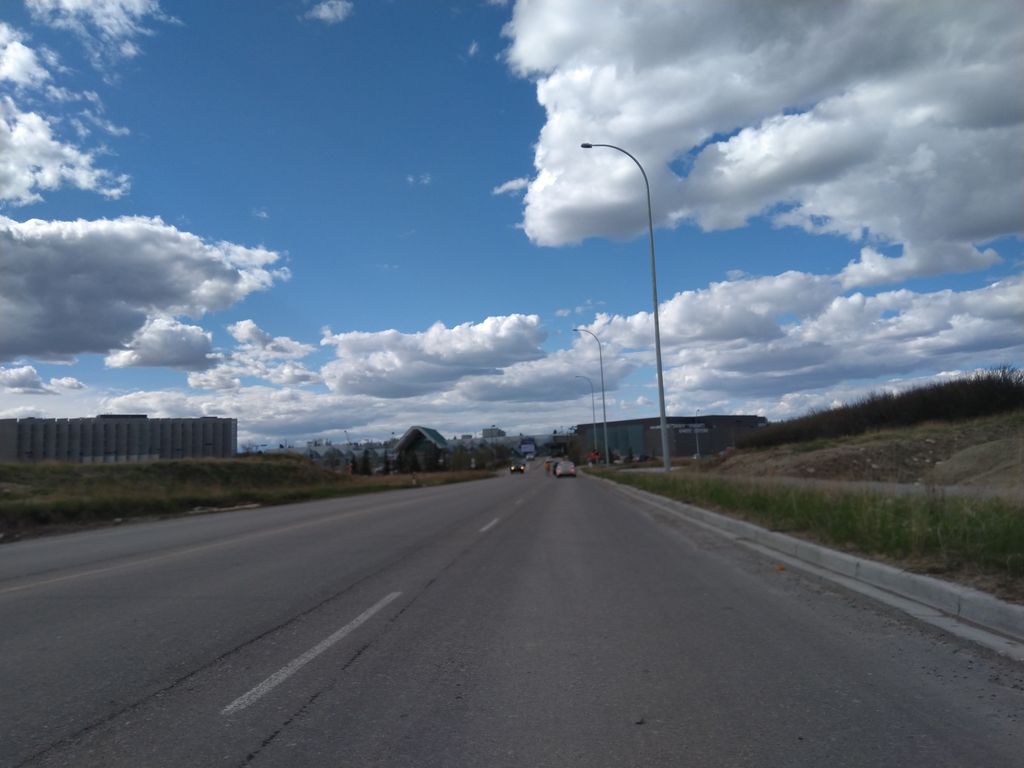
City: calgary